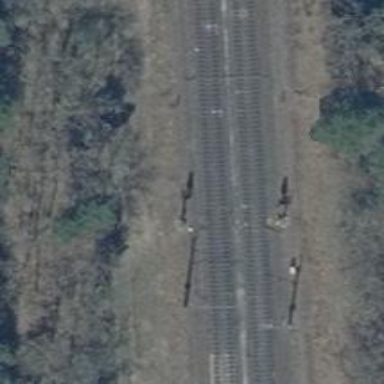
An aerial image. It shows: Railway signal.